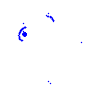
Particle: electron